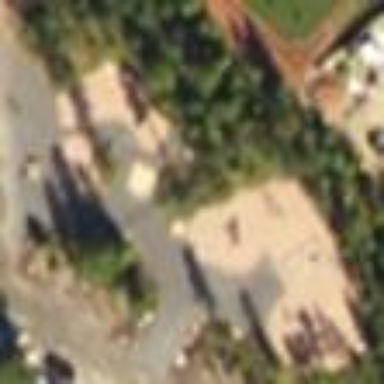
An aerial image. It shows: Playground area for leisure land.